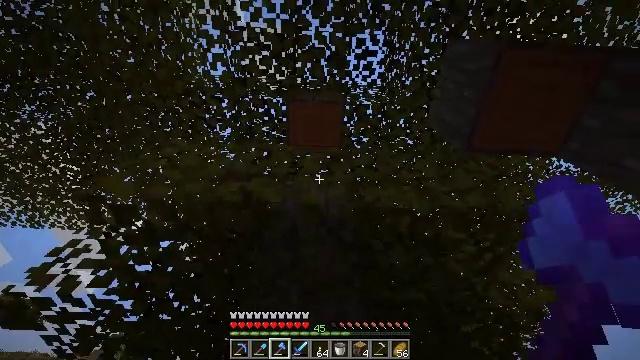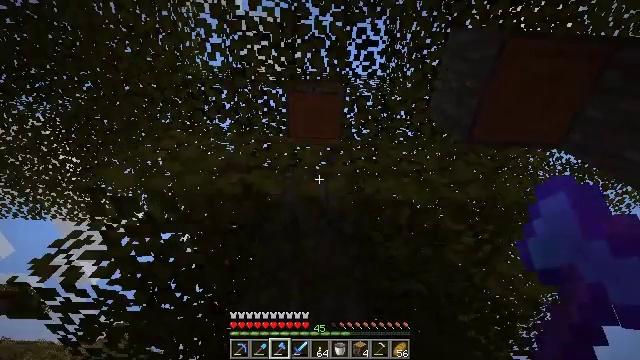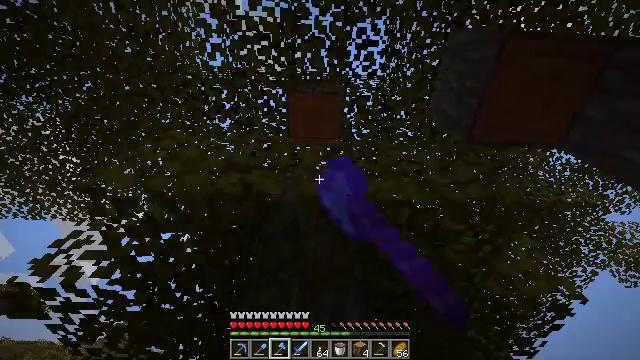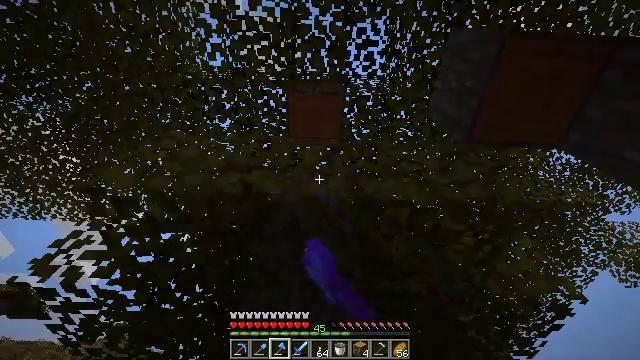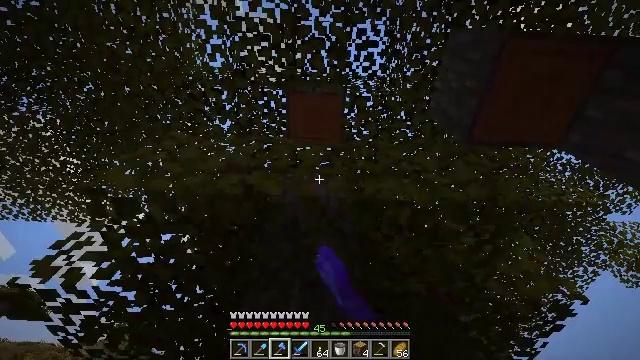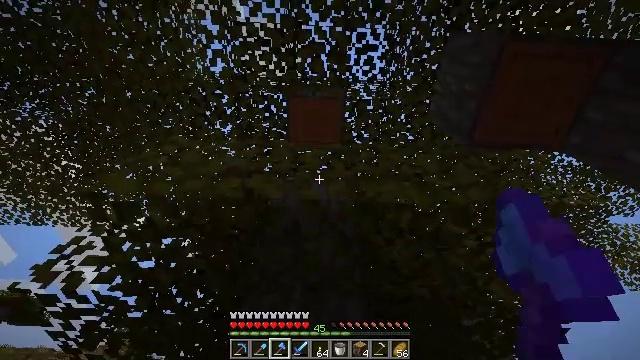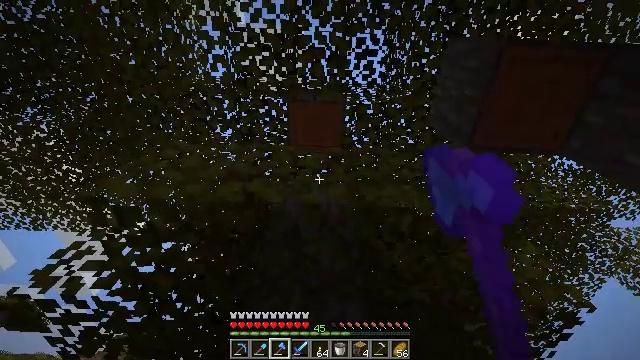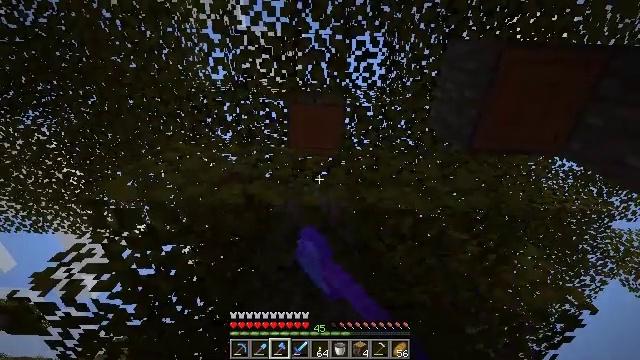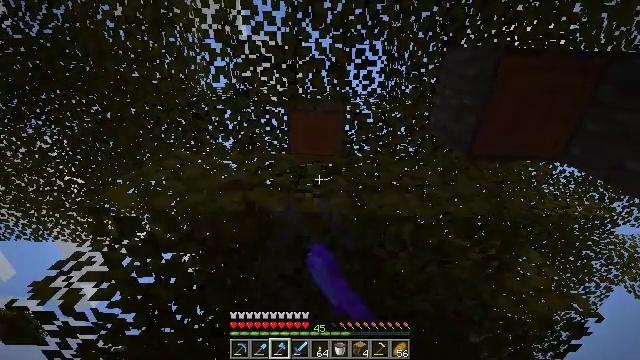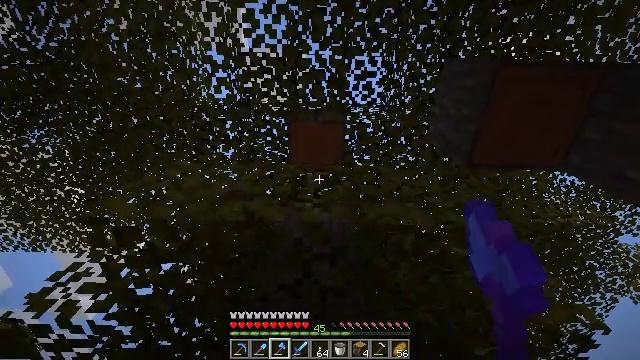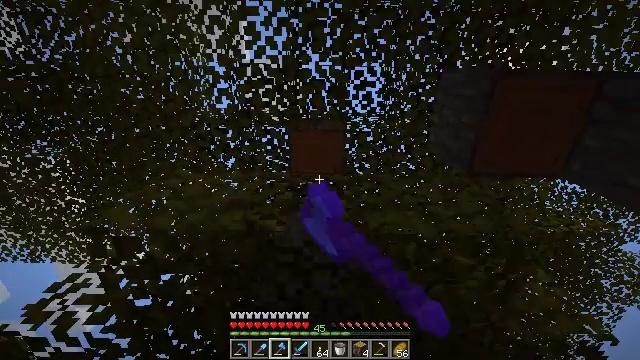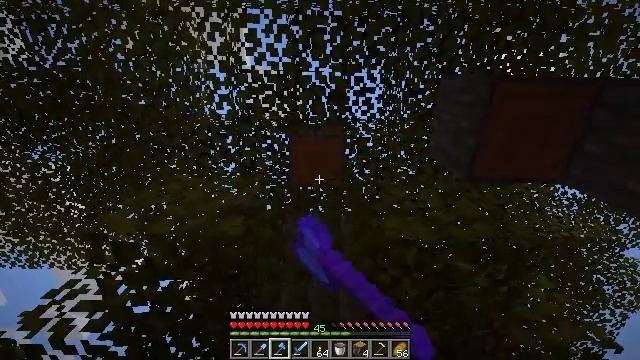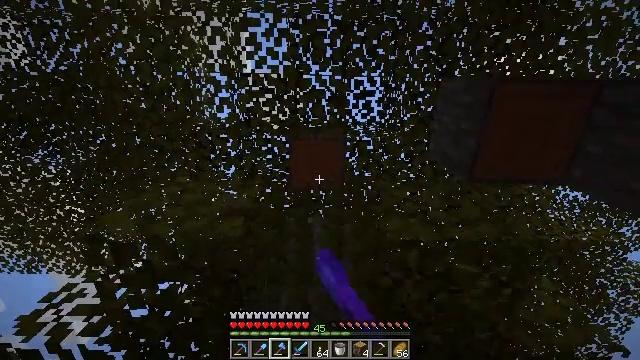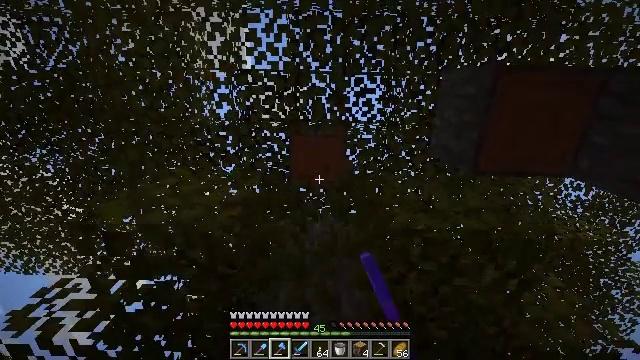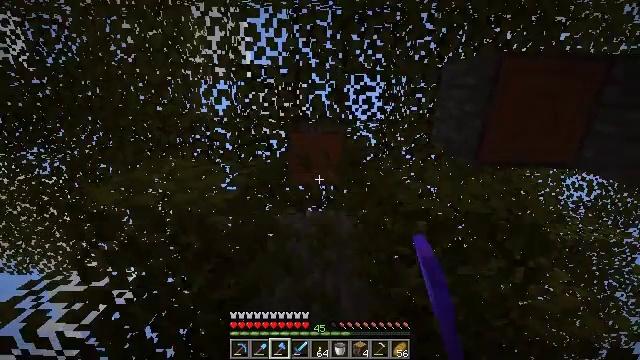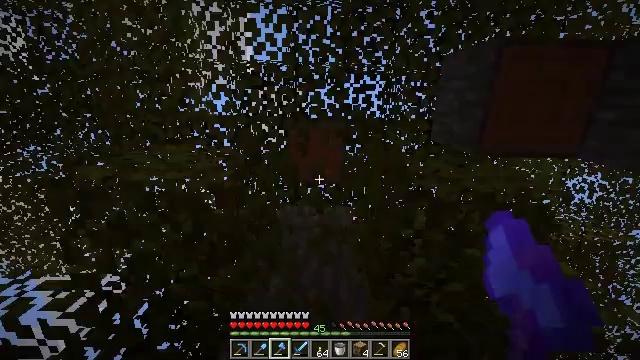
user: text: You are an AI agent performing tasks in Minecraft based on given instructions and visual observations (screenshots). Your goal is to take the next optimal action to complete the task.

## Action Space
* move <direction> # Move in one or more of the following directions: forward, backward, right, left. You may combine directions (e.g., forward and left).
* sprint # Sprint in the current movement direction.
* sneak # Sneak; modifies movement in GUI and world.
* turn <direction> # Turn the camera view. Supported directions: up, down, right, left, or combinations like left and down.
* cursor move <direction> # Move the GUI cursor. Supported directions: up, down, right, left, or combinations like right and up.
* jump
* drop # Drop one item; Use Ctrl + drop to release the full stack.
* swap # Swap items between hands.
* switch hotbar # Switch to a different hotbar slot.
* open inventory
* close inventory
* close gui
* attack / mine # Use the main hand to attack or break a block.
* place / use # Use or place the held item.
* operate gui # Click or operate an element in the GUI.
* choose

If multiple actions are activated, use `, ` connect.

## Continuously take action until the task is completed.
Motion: motion action
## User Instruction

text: Gather acacia leaves by breaking them.
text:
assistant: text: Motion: turn down, attack / mine
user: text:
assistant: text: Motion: attack / mine
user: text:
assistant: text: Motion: attack / mine
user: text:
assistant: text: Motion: attack / mine
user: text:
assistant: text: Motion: attack / mine
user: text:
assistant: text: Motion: attack / mine
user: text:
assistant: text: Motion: attack / mine
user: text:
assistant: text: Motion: turn up, attack / mine
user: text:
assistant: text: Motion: turn up, attack / mine
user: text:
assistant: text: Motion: turn up, attack / mine
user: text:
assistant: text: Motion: turn up, attack / mine
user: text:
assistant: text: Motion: move forward, turn up, attack / mine
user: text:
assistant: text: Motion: move forward, attack / mine
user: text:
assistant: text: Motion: move forward, turn up, attack / mine
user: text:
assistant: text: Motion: move forward, turn up, attack / mine
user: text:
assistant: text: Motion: attack / mine